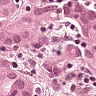
Metastatic tissue present: yes